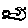
Label: cat